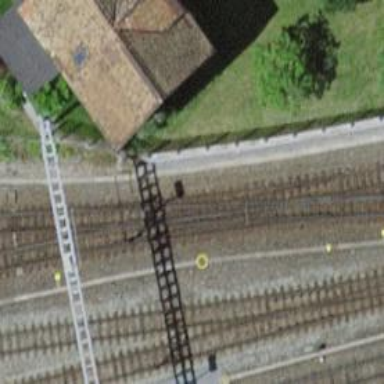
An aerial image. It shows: Railway switch.